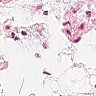
Metastatic tissue present: no